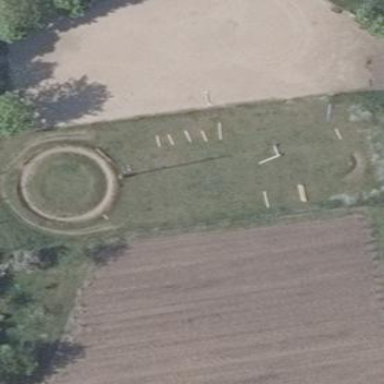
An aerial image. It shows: Equestrian pitch for leisure land sports.